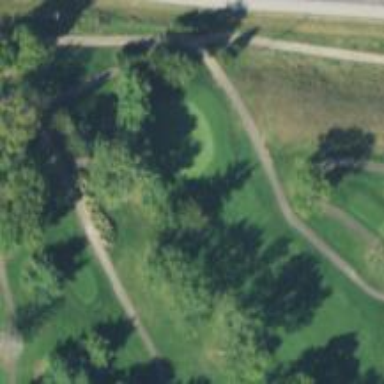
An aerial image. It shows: View of golf hole.